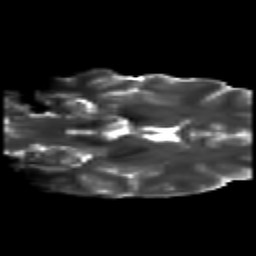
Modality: T2w
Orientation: coronal
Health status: healthy
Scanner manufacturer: siemens
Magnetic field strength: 3 T
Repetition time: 10 s
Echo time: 0.092 s